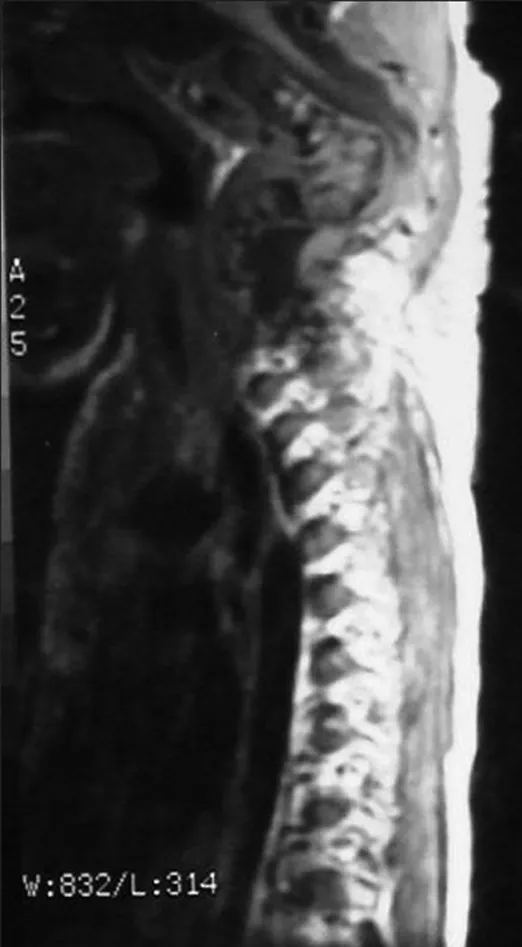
The magnetic resonance imaging (T2W sagital view) shows the stretched out cervical cord that was compressed at the apex of the kyphosis.
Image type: radiology (mri)